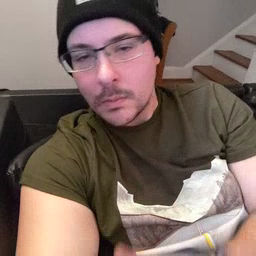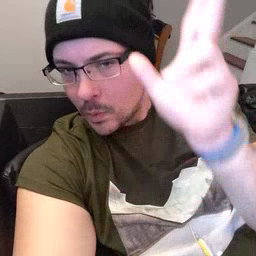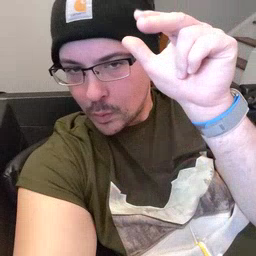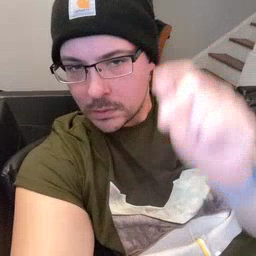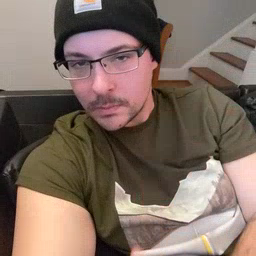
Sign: horse